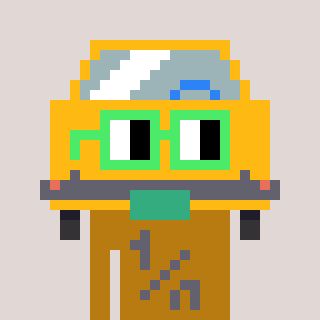
a pixel art character with square light green glasses, a taxi-shaped head and a gold-colored body on a warm background